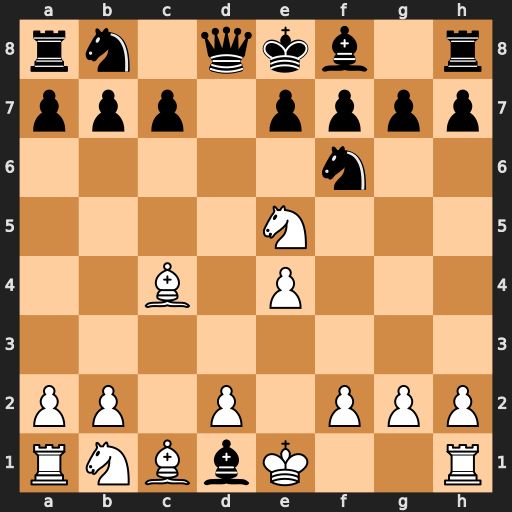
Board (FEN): rn1qkb1r/ppp1pppp/5n2/4N3/2B1P3/8/PP1P1PPP/RNBbK2R
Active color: w
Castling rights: KQkq
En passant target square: -
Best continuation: Bxf7#